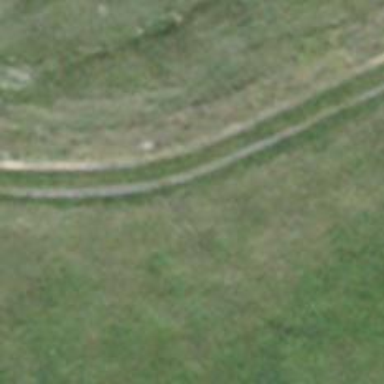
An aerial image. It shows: Track with grade 4 tracktype.